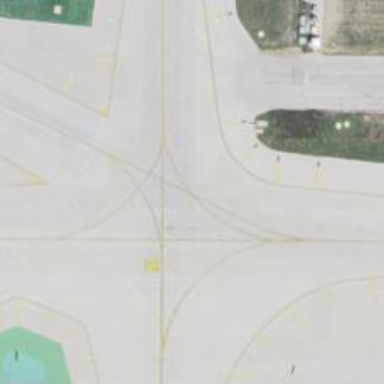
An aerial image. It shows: Image of taxiway at airport.